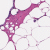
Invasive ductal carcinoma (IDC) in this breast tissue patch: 0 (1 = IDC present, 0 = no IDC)